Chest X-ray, PA view. Patient: 59 years old, sex F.
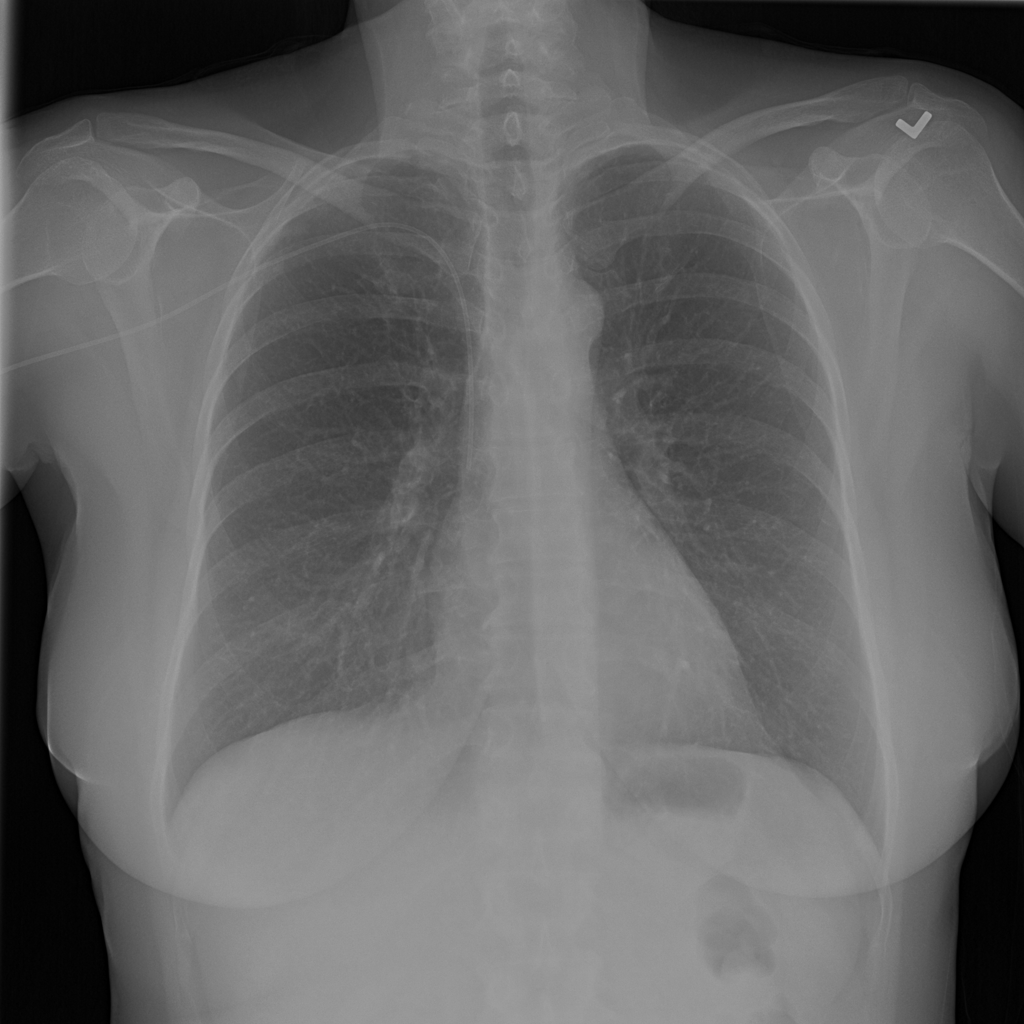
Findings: No Finding